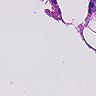
Metastatic tissue present: no